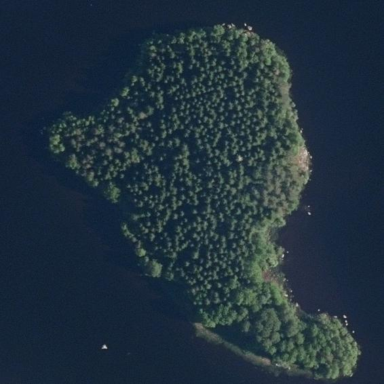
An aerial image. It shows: Islet covered in needle-leaved woodland.